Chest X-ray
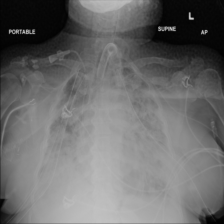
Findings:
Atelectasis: negative
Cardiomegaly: negative
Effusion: negative
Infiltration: positive
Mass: negative
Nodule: negative
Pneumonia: negative
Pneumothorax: negative
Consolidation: negative
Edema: negative
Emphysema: negative
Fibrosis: negative
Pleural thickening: negative
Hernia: negative